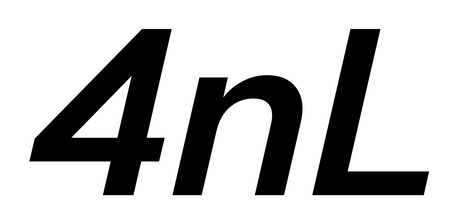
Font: InstrumentSans-Italic_SemiBold_Italic